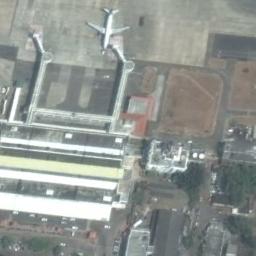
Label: airplane